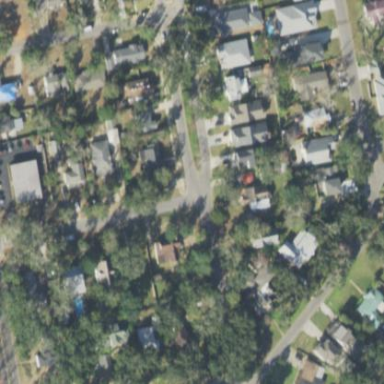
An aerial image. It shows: Residential area consisting of single-family homes.